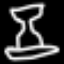
Label: hourglass